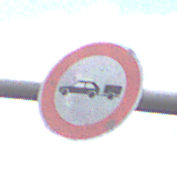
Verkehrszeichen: VerbotPersonenkraftwagenMitAnhaenger
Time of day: Midday
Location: Outdoor (Nature)
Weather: PartlyCloudy
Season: NotSpecified
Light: Natural